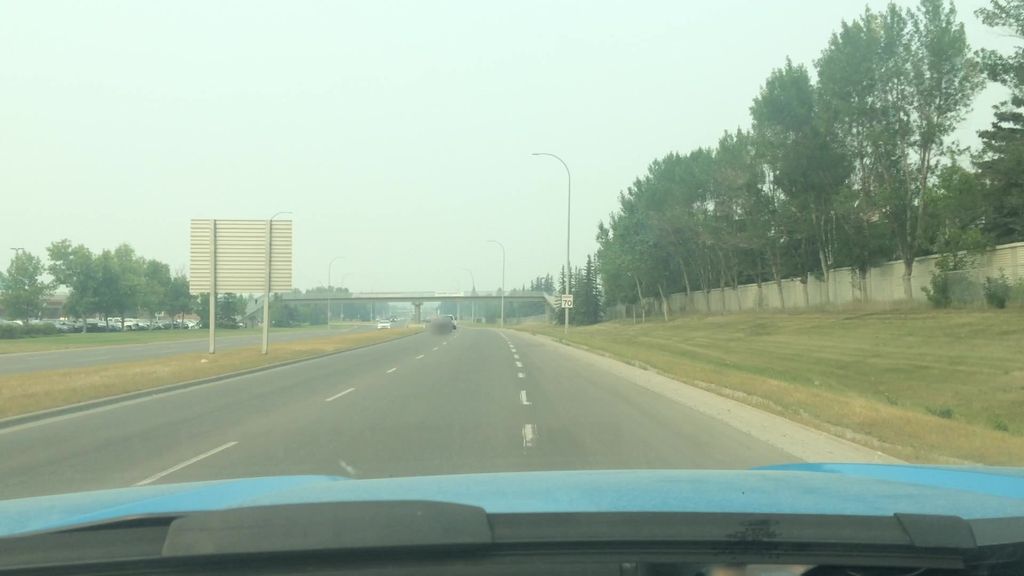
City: calgary